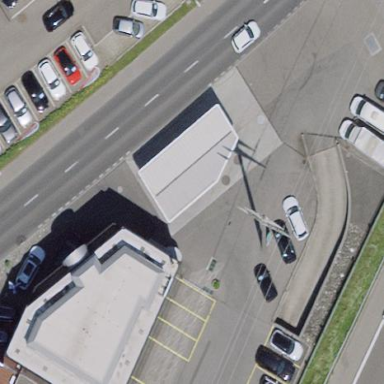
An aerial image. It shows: Flat roof building with fuel amenity.